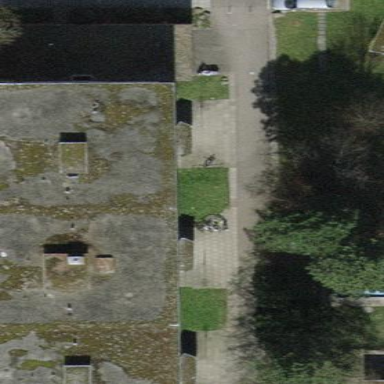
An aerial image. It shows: Flat roofed apartment building.